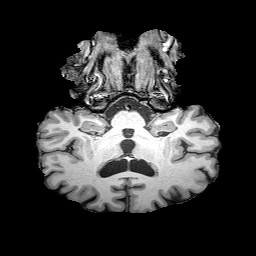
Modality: T1w
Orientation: sagittal
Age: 63
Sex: male
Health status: healthy